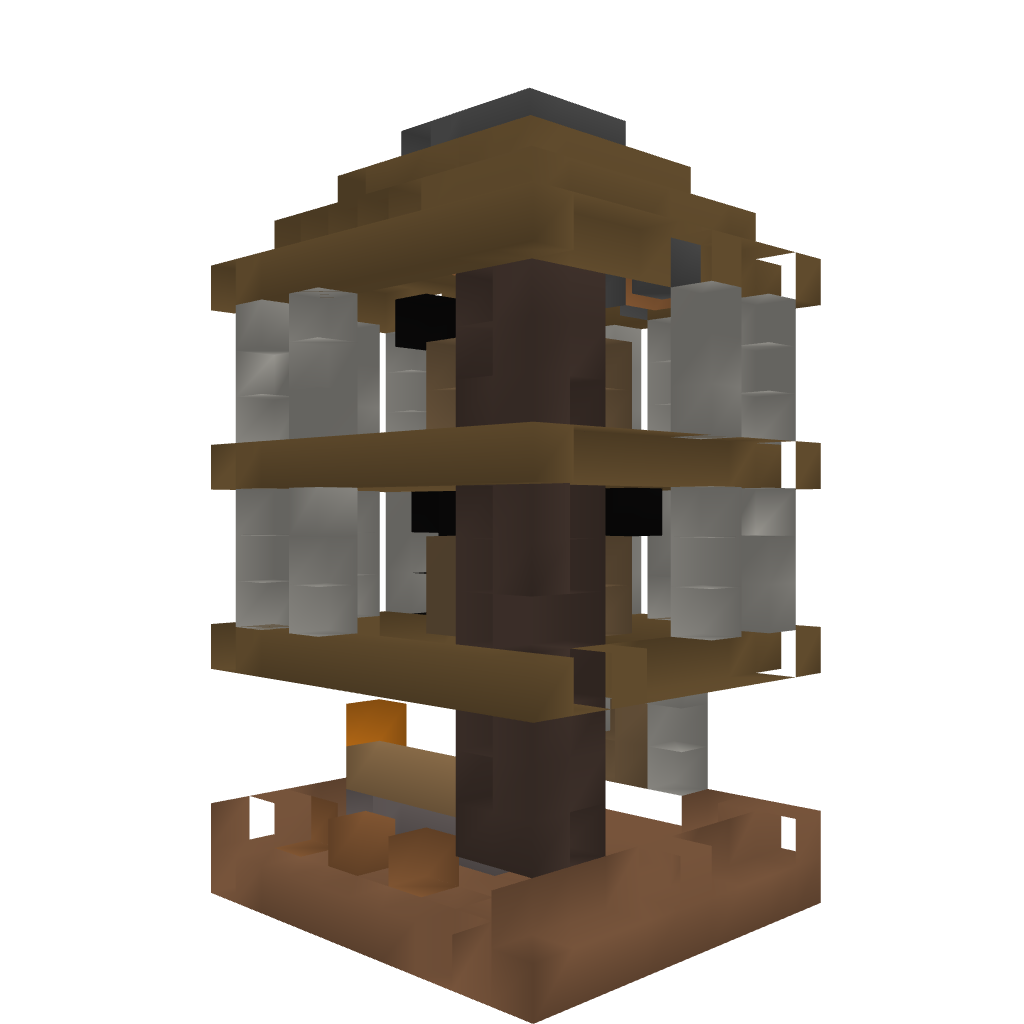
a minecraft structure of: luxury apartment